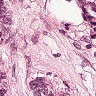
Metastatic tissue present: yes